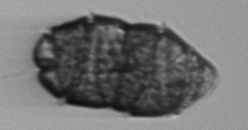
Label: Margalefidinium